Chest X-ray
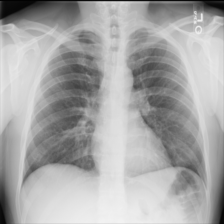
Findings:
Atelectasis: negative
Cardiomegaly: negative
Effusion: negative
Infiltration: negative
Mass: negative
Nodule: negative
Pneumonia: negative
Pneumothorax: negative
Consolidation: negative
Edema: negative
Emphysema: negative
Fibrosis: negative
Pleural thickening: negative
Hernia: negative